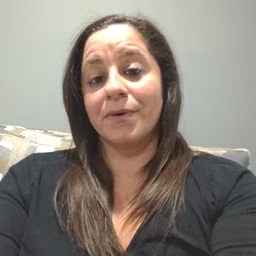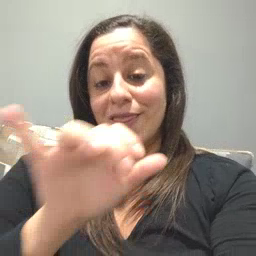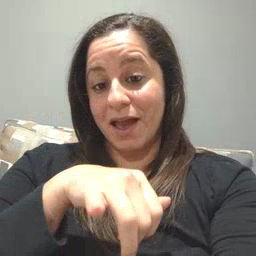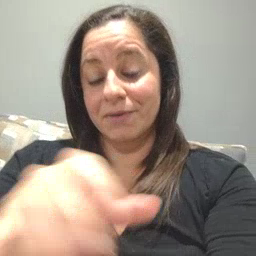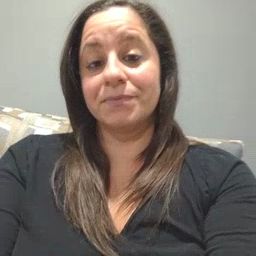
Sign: that